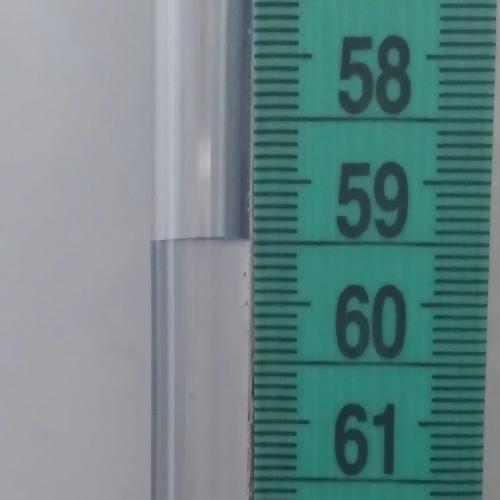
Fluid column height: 59.5 cm